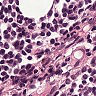
Metastatic tissue present: no